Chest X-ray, PA view. Patient: 61 years old, sex F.
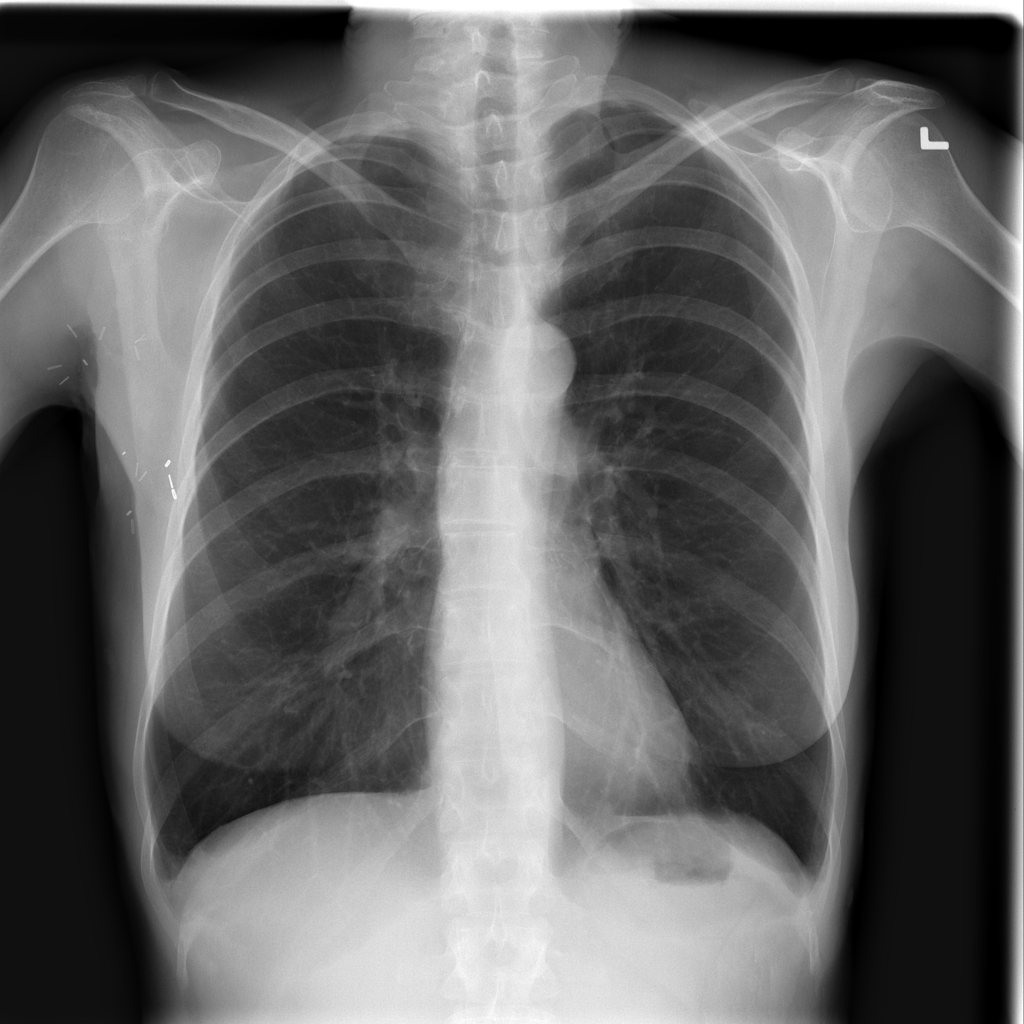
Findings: No Finding